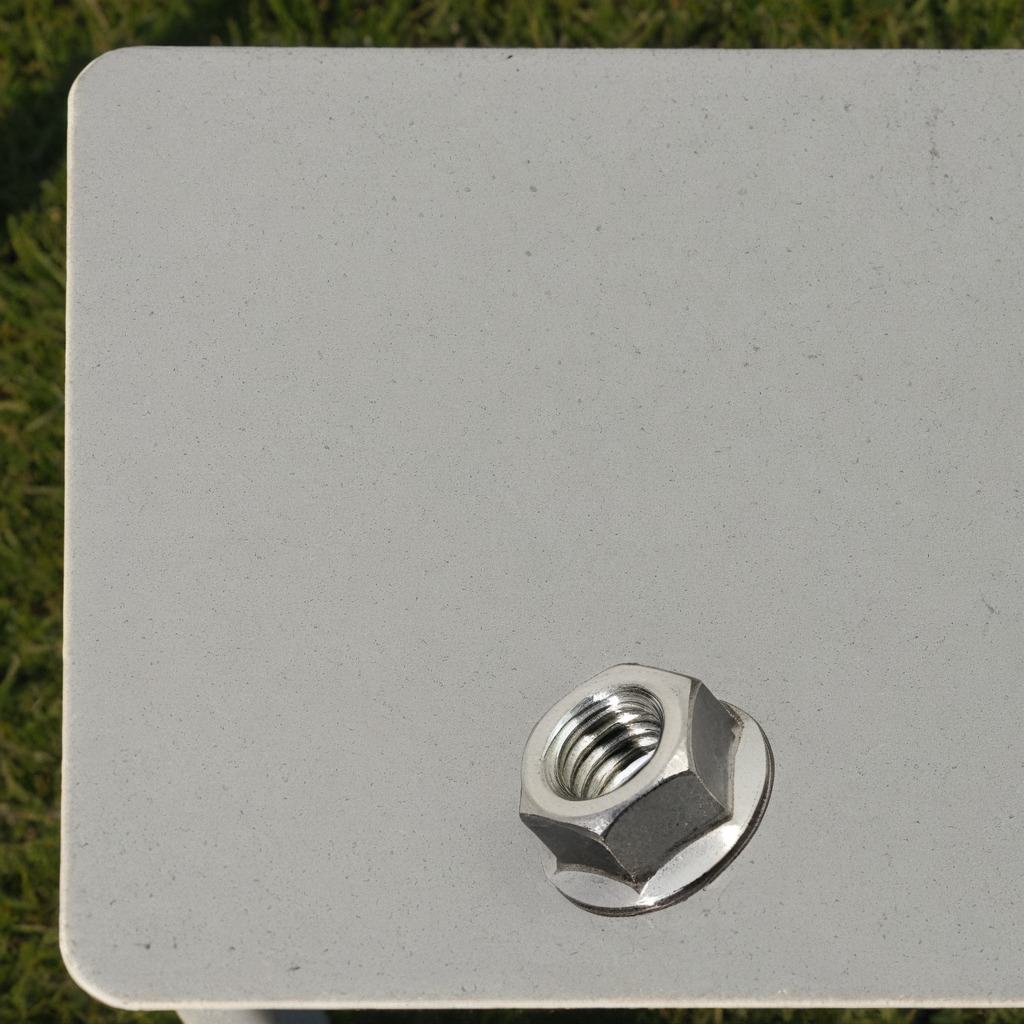
A metal nut is lying on the table.